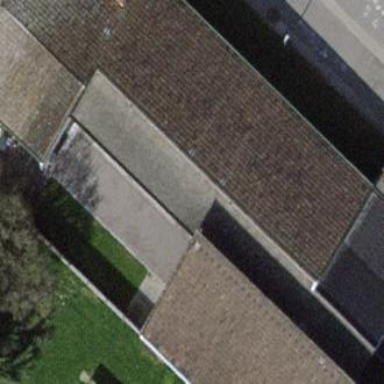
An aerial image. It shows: School building.